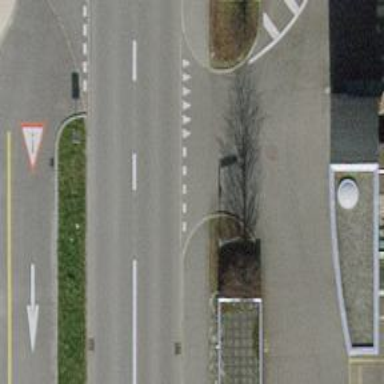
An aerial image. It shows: Unmarked road crossing.